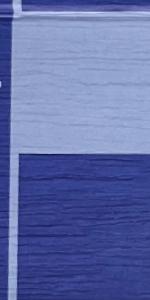
Label: Empty